Interaction volume radius: 5 \u00c5
Interaction volume height: 40 \u00c5
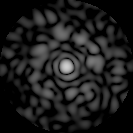
Disorder parameter: 0.8451